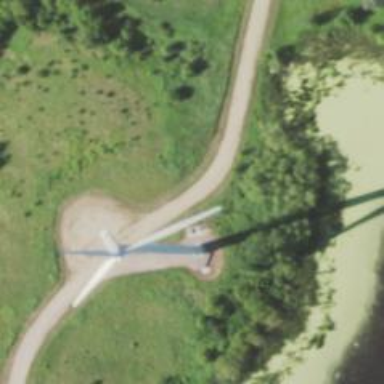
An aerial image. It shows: Wind generator powered by horizontal axis wind turbine.